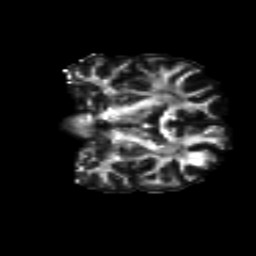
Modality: FA
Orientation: coronal
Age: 27
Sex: male
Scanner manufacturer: siemens
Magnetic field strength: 3 T
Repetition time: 8.6 s
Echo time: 0.095 s